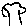
Label: tree